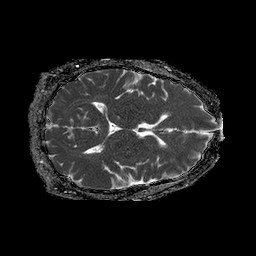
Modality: ADC
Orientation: axial
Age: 49
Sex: male
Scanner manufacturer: philips
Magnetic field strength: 1.5 T
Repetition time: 4.6 s
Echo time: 0.09059 s